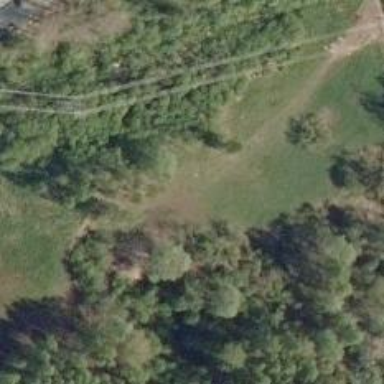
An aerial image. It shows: Hole for both regular golf and disc golf.